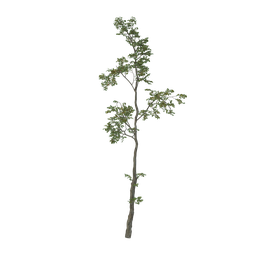
Label: nature